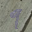
Label: 9